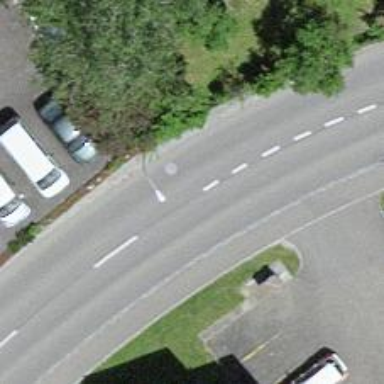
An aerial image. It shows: Tertiary road with asphalt surface.